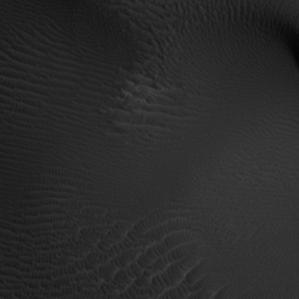
Label: non_frost